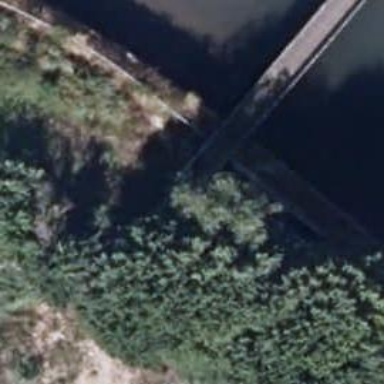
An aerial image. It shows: Bridge over cycleway.